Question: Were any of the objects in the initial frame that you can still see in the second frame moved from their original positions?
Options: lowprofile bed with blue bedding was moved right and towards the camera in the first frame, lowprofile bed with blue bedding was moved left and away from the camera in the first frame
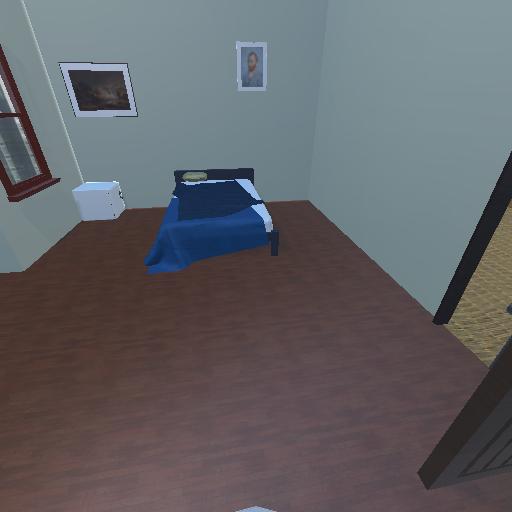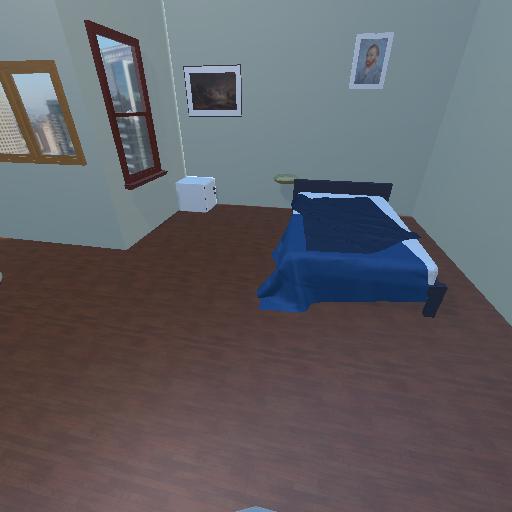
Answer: lowprofile bed with blue bedding was moved right and towards the camera in the first frame